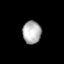
Tissue: lung
Cell type: Fibroblasts
Senescence score: 0.5996
Nuclear area (px): 414
Mean DAPI intensity: 178.135